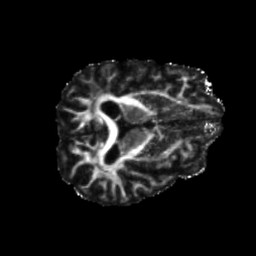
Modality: FA
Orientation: axial
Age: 70
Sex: male
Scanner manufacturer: siemens
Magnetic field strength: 3 T
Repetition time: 5.47 s
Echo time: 0.0854 s